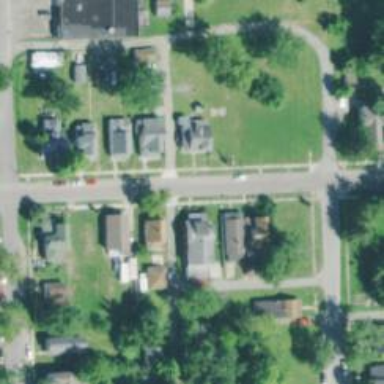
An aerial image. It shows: Residential road.